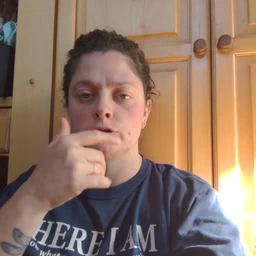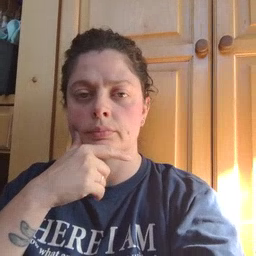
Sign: tongue